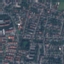
Label: Residential